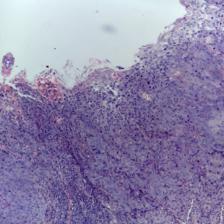
Diagnosis: OSCC